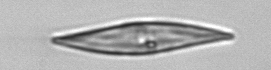
Label: Pleurosigma